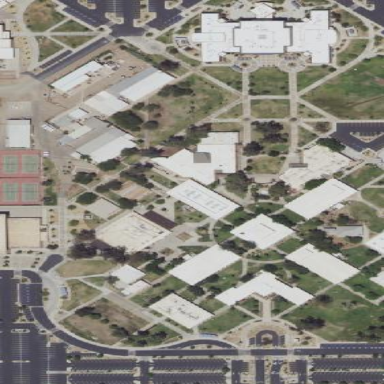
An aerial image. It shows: College or university.